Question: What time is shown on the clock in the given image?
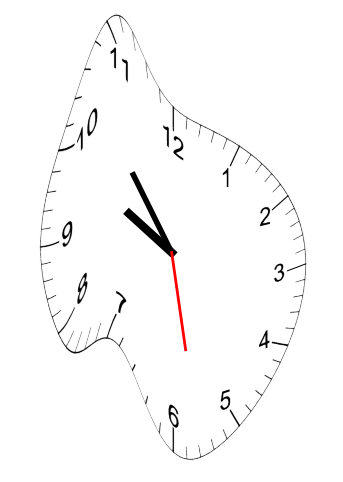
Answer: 09:53:28